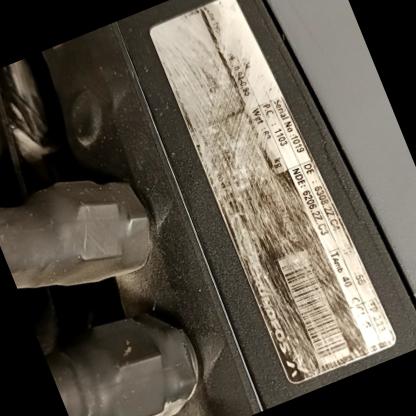
Klasa: tabliczka-znamionowa